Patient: sex F, age 57
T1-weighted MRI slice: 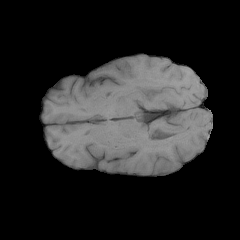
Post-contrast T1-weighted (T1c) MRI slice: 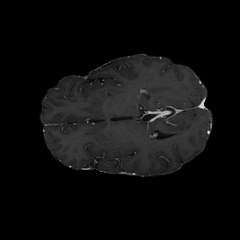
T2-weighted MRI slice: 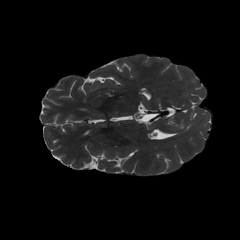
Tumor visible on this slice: no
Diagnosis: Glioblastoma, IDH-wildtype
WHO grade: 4